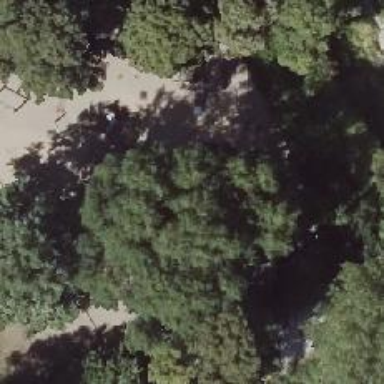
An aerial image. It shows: Playground featuring climbing frame.